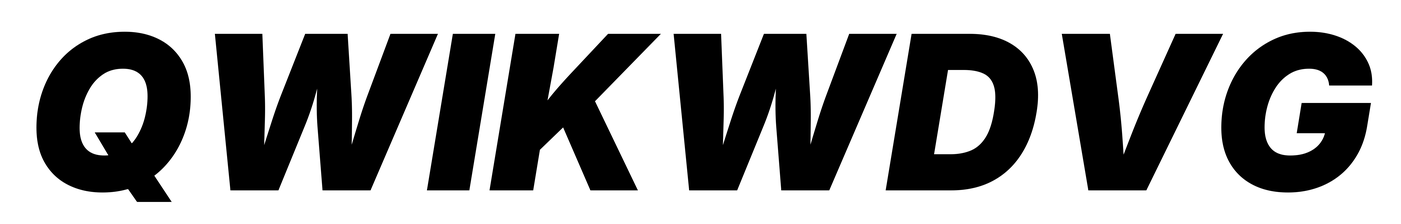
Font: Inter-Italic_Black_Italic